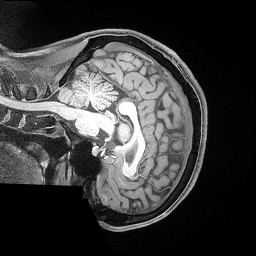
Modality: T1w
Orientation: sagittal
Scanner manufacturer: siemens
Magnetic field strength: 3 T
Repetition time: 2.53 s
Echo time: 0.00169 s